Interaction volume radius: 5 \u00c5
Interaction volume height: 15 \u00c5
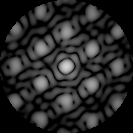
Disorder parameter: 0.2734